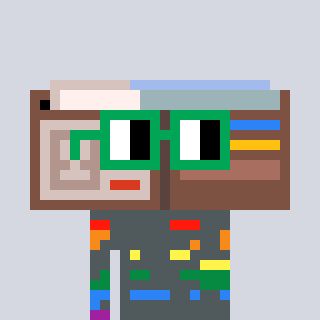
a pixel art character with square green glasses, a wallet-shaped head and a hotbrown-colored body on a cool background